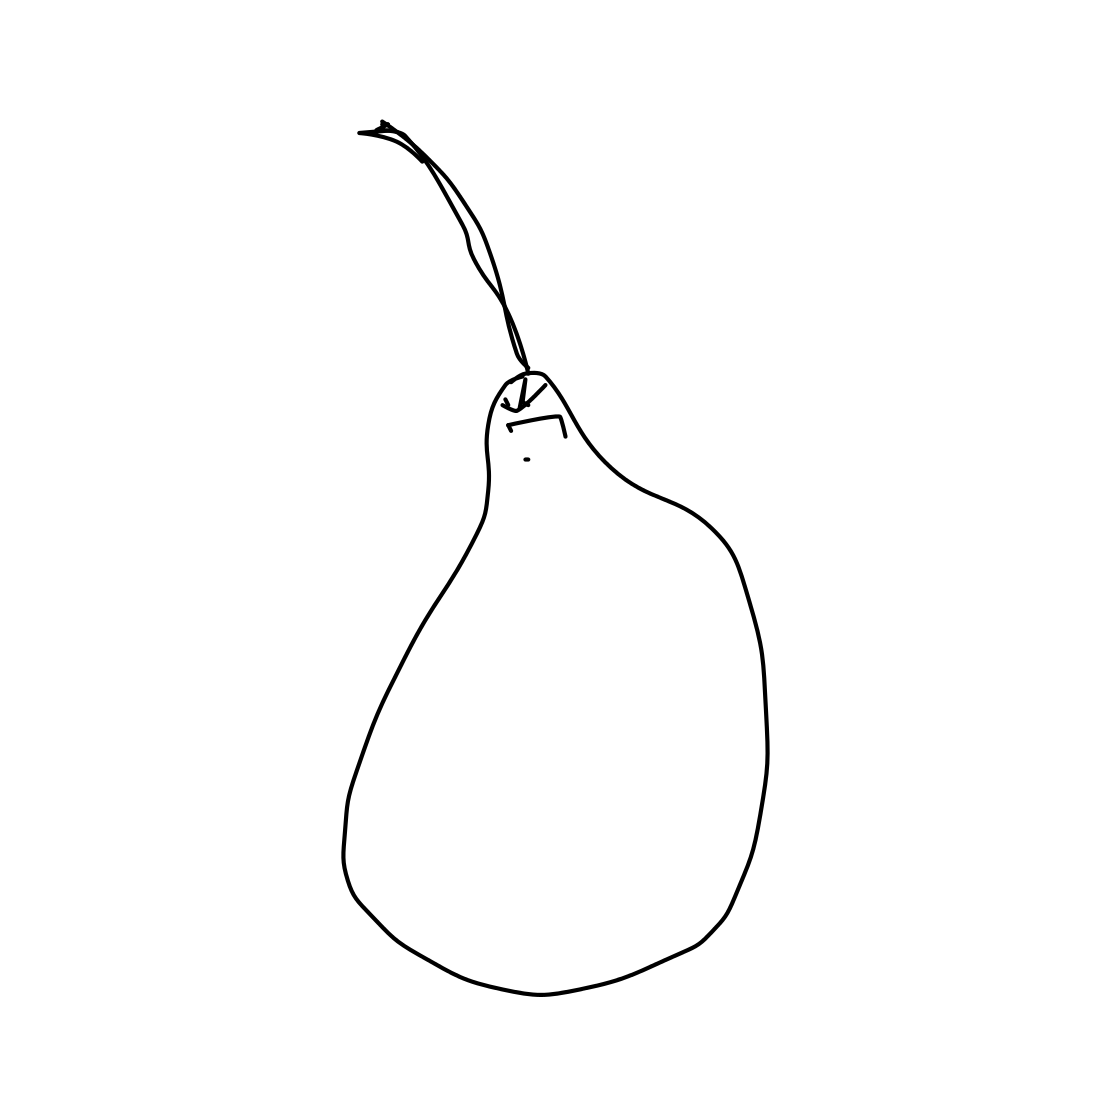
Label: pear